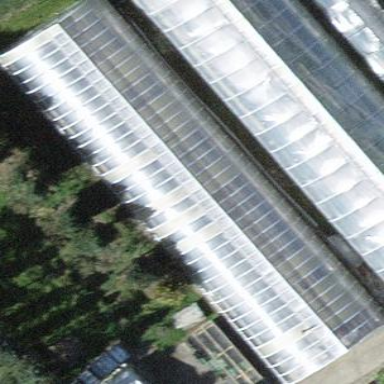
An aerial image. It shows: Greenhouse.